Interaction volume radius: 5 \u00c5
Interaction volume height: 50 \u00c5
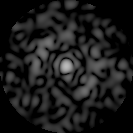
Disorder parameter: 0.8181